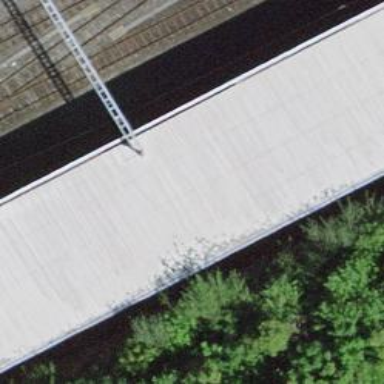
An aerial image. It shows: Narrow-gauge railway with single track running through yard. The railway is electrified with contact line.